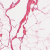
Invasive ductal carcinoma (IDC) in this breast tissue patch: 0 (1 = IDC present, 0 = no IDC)